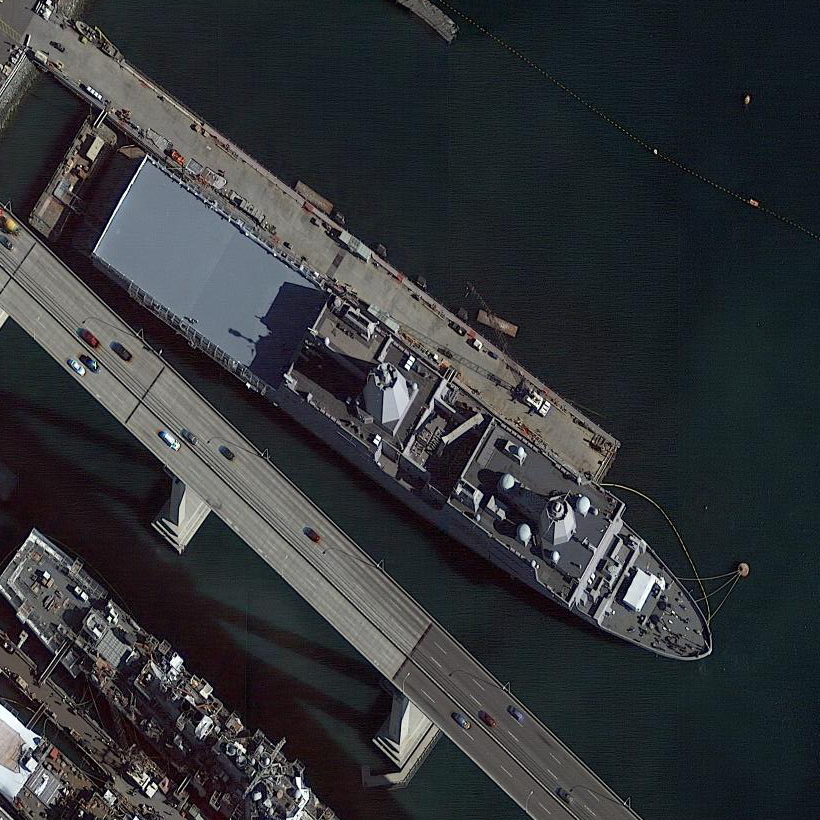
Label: combat